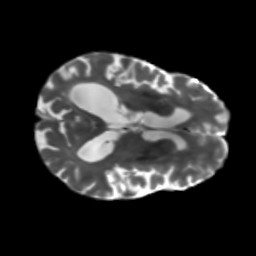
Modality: T2w
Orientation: axial
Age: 75
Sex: male
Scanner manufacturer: siemens
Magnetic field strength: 3 T
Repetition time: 5.25 s
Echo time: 0.08 s